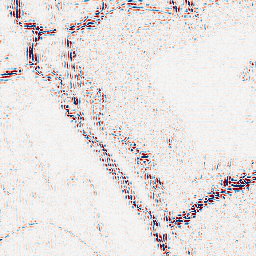
Category: wavelet
Decomposition family: wavelet_dwt
Decomposition parameters: wavelet: sym4
level: 2
Upsampling method: sinc_blackman
Upsampling parameters: scale: 8
kernel_size: 16
Upsampling scale: 8